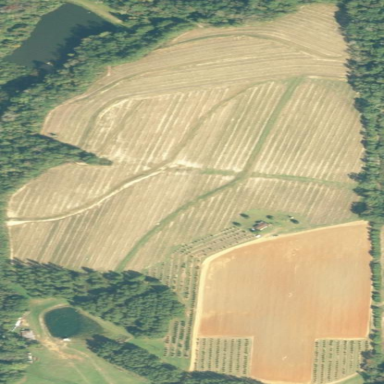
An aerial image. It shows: Plant nursery cultivating trees.